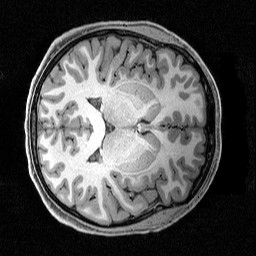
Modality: T1w
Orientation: axial
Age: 29
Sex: female
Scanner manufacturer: siemens
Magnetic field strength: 3 T
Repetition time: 2.5 s
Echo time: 0.0029 s